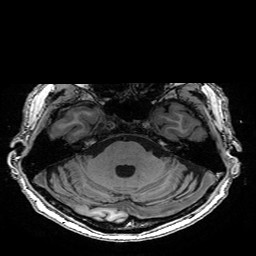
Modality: T1w
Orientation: coronal
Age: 62
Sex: male
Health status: healthy
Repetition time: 2.53 s
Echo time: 0.0034 s